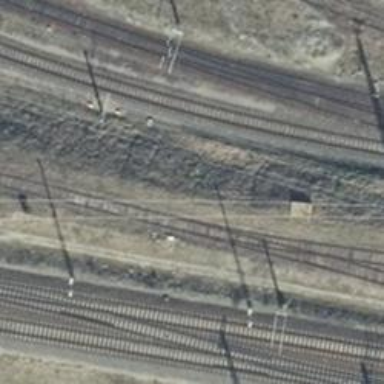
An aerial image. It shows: Railway switch.